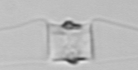
Label: Chaetoceros_didymus